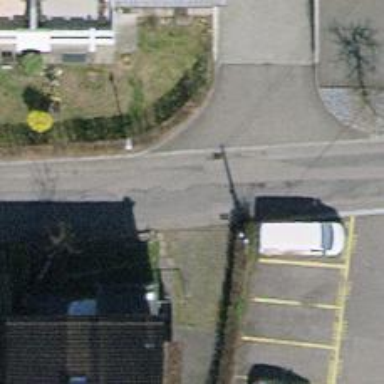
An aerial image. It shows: Alley classified as service road.